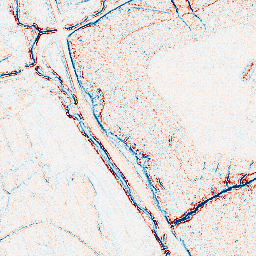
Category: edge_preserving
Decomposition family: bilateral
Decomposition parameters: d: 5
sigma_color: 75
sigma_space: 150
Upsampling method: sinc_hamming
Upsampling parameters: scale: 8
kernel_size: 16
Upsampling scale: 8